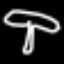
Label: mushroom